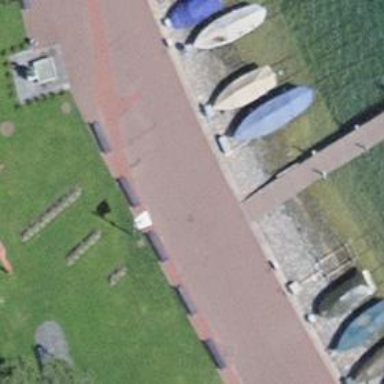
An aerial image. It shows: Bench.